Interaction volume radius: 5 \u00c5
Interaction volume height: 20 \u00c5
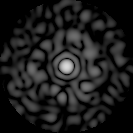
Disorder parameter: 0.8797